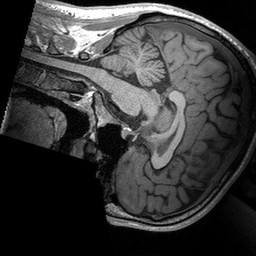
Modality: T1w
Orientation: sagittal
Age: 25
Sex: male
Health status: healthy
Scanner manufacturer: siemens
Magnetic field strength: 3 T
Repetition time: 2.53 s
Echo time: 0.00288 s